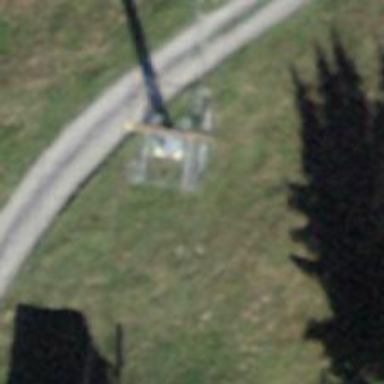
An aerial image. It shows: Pylon for aerialway.